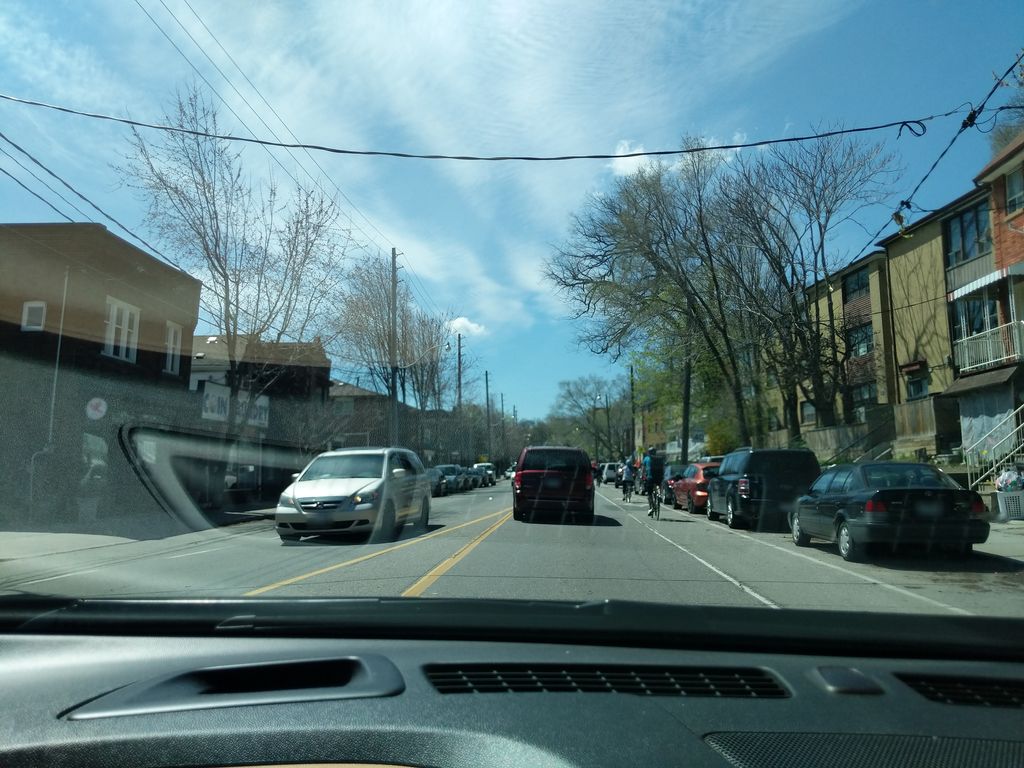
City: toronto